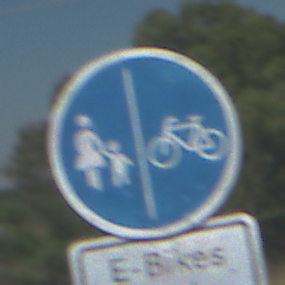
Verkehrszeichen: GetrennterRadUndGehwegRadwegRechts
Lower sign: BesondereFahrzeugeUndTransportgueter13
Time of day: MorningAfternoon
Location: Outdoor (Special)
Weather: Clear
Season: NotSpecified
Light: Natural